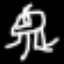
Label: squiggle